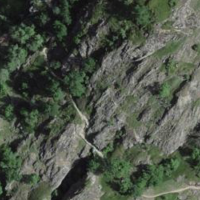
EUNIS habitat code: 50
Species observed at this site:
Anogramma leptophylla
Geranium sanguineum